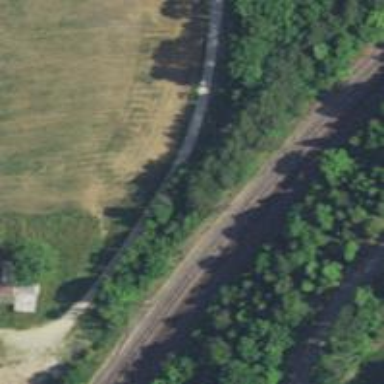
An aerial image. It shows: Railway track.